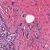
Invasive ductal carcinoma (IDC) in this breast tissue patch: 1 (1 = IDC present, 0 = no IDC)